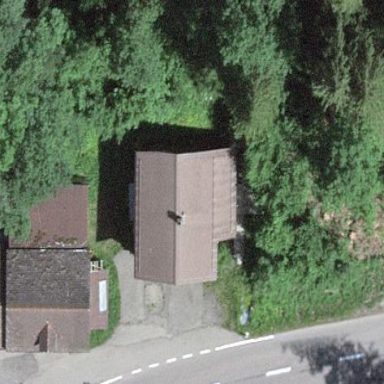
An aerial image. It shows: Detached building.